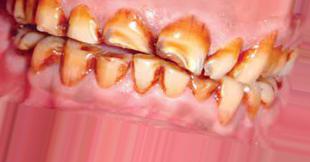
Condition: Tooth Discoloration